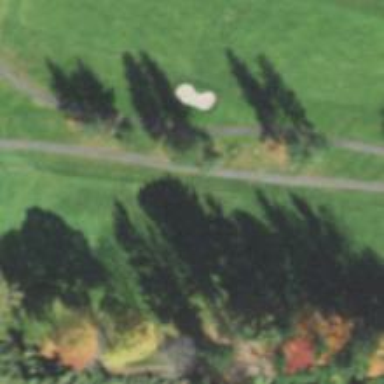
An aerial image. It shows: View of golf hole.